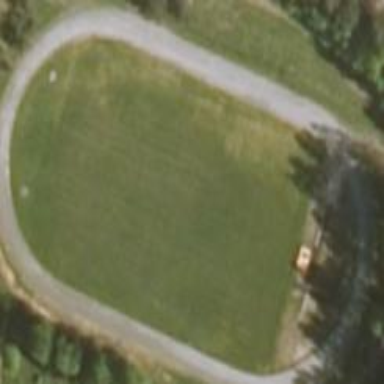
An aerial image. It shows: Track in leisure land.